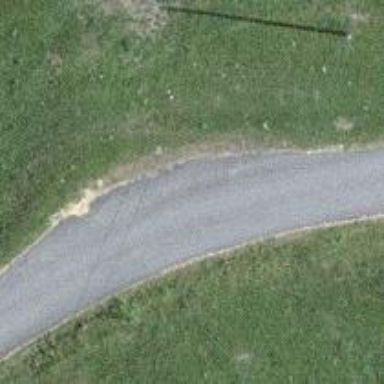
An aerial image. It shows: Passing place on the road.